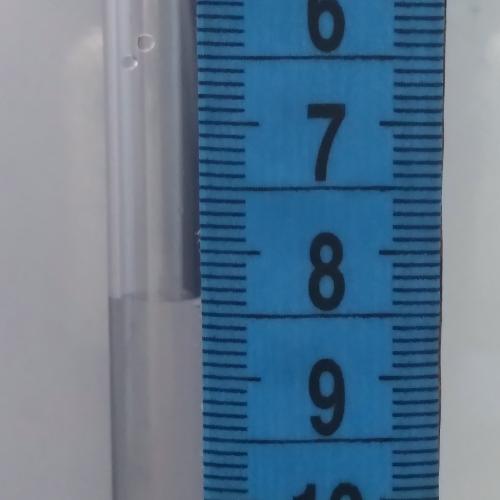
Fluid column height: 8.4 cm